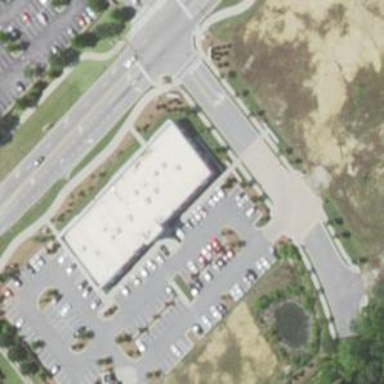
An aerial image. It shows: Healthcare clinic is depicted in the image.